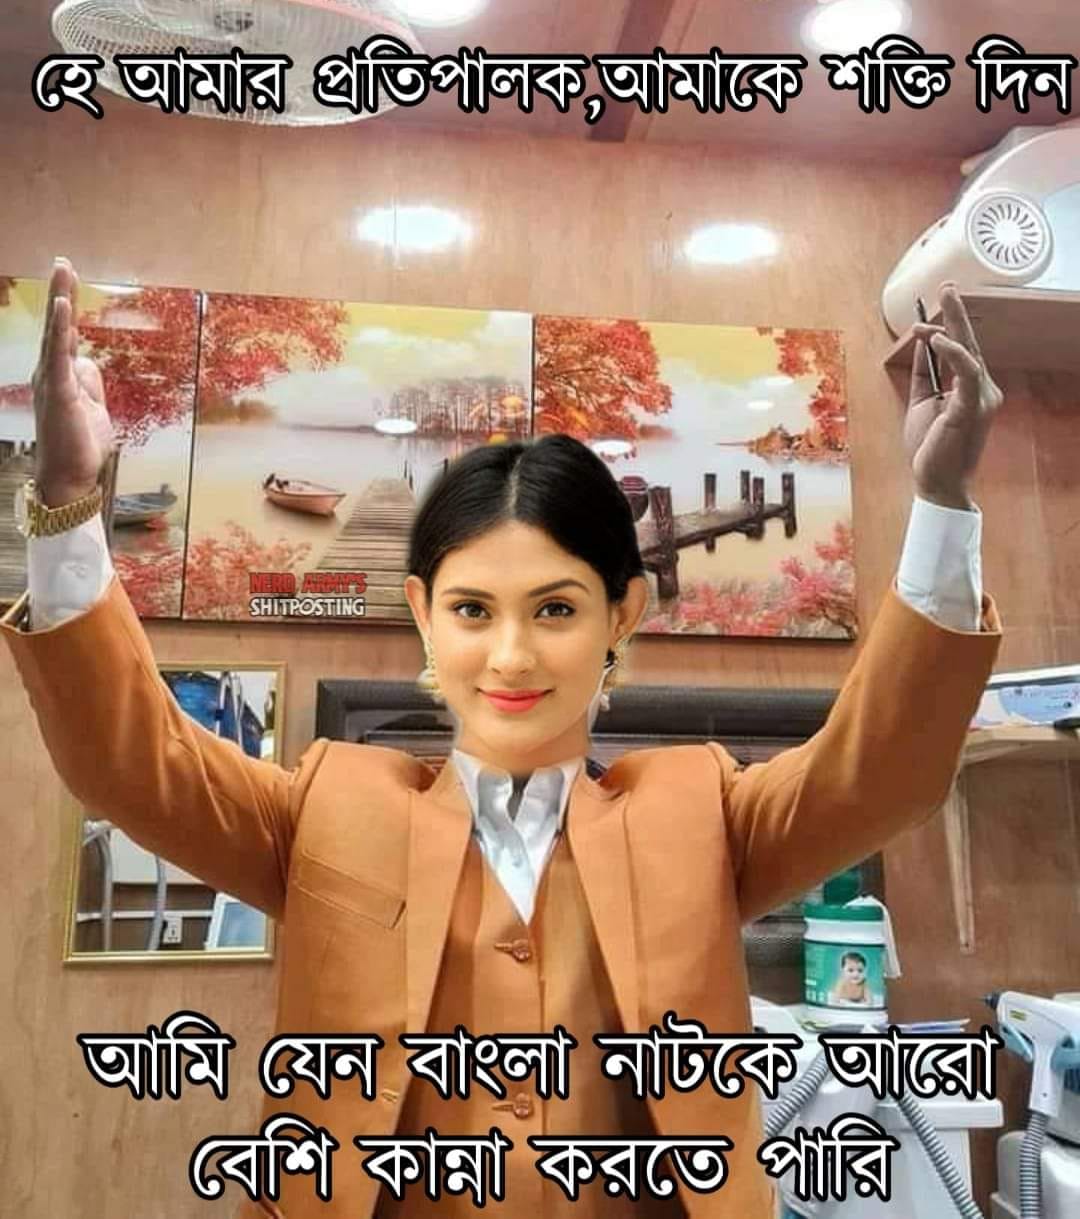
Caption: হে আমার প্রতিপালক, আমাকে শক্তি দিন     আমি যেন বাংলা নাটকে আরো বেশি কান্না করতে পারি
Label: hate